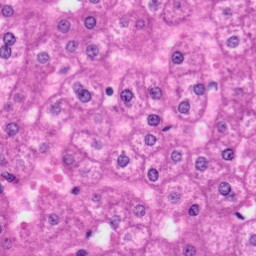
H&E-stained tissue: Liver